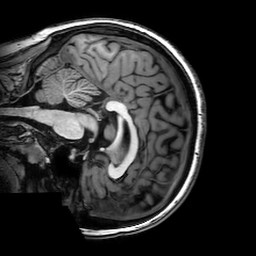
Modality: T1w
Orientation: sagittal
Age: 23
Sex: female
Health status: healthy
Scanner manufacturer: philips
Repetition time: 0.00822 s
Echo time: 0.00378 s